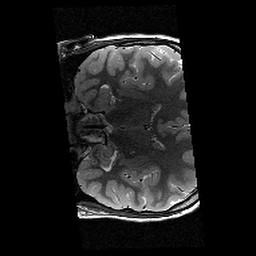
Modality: T2w
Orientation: coronal
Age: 11
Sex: male
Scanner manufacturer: siemens
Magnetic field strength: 3 T
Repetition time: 9.23 s
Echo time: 0.067 s